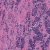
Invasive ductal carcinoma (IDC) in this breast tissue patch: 0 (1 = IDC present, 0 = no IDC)